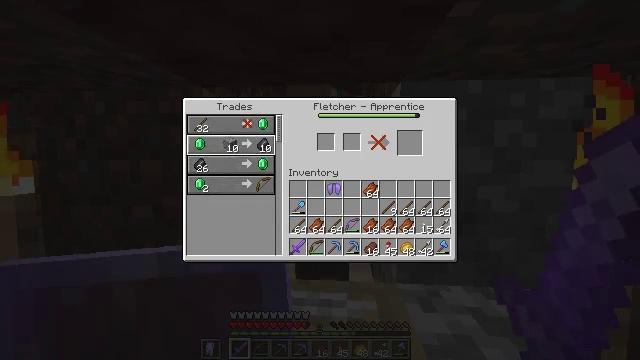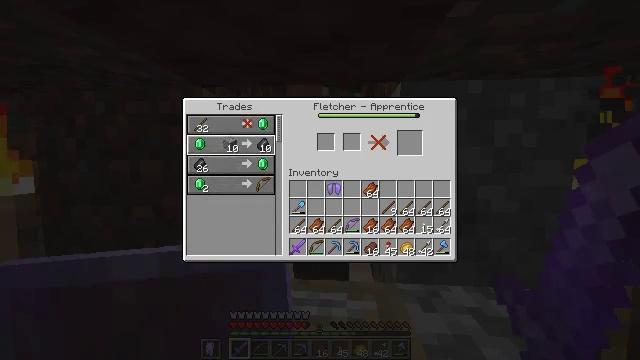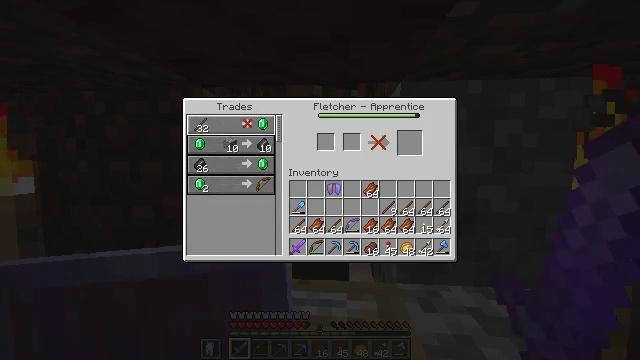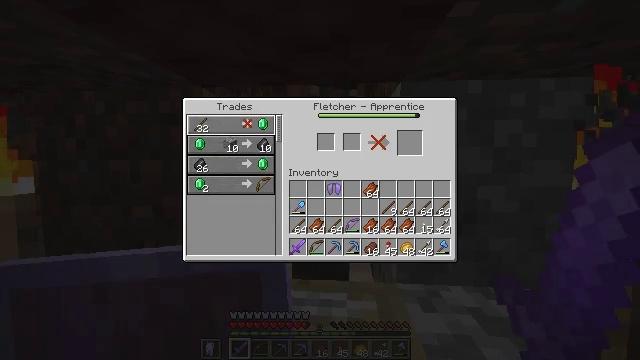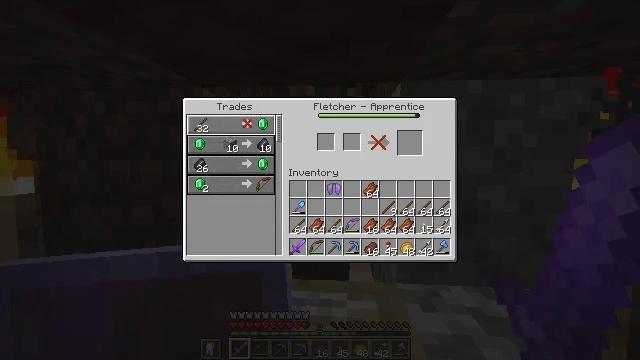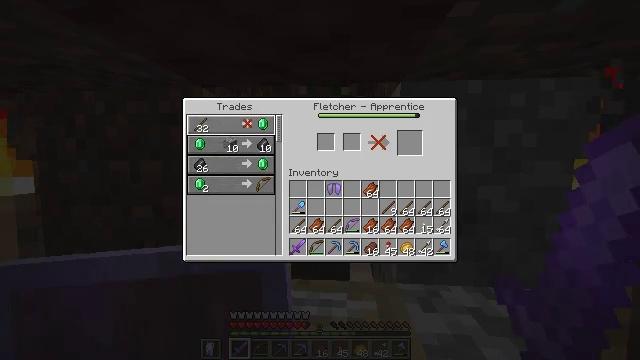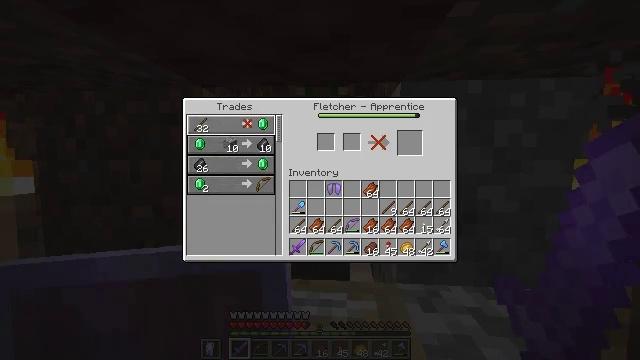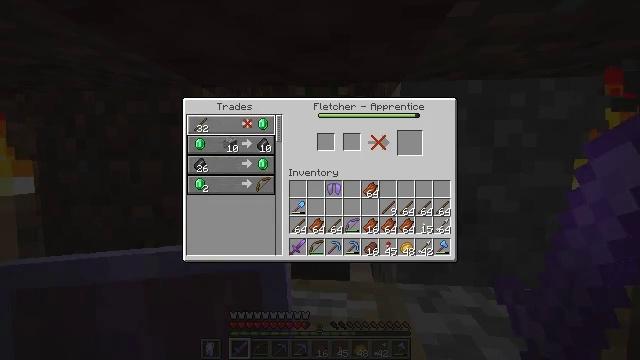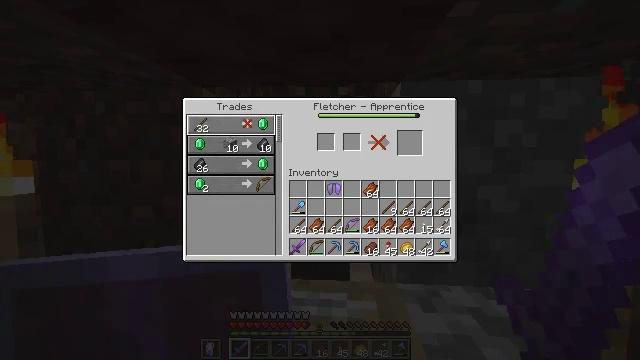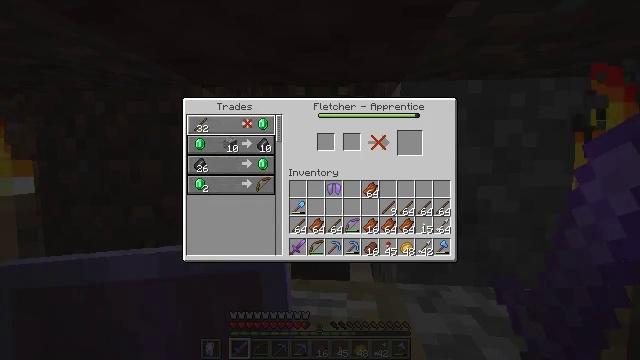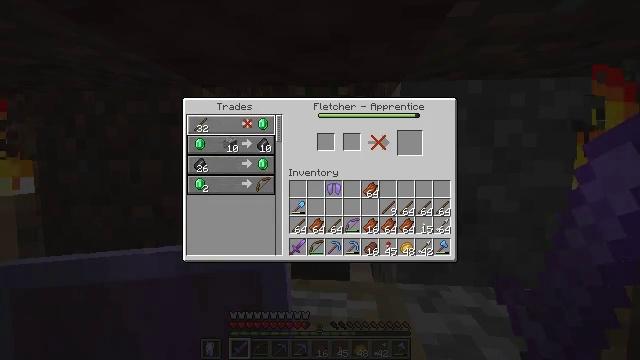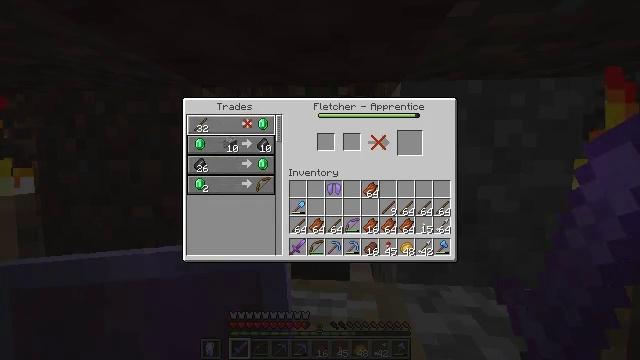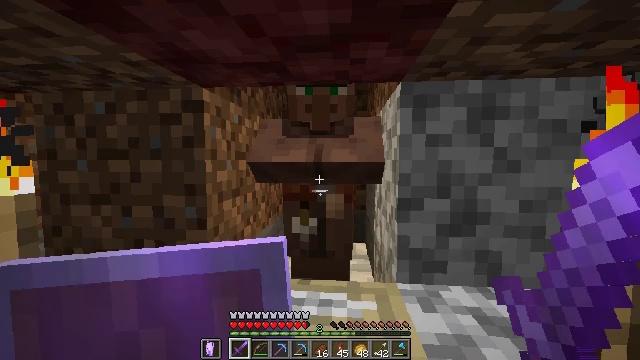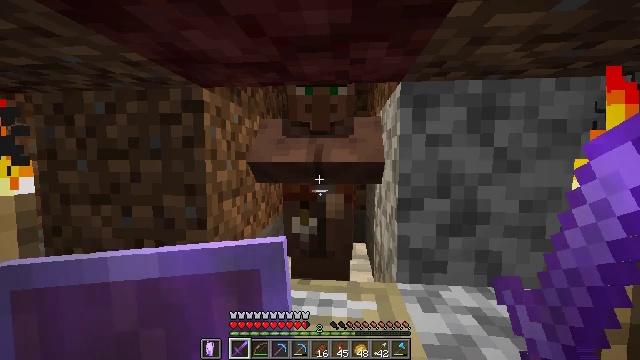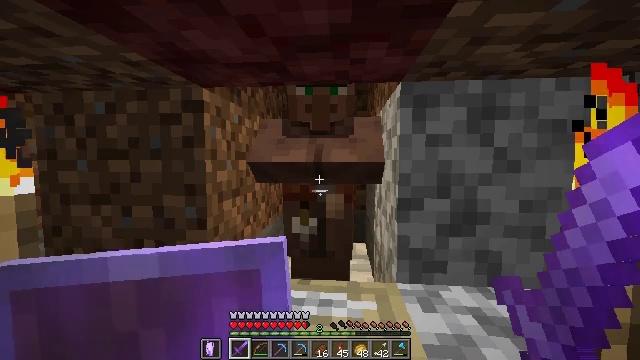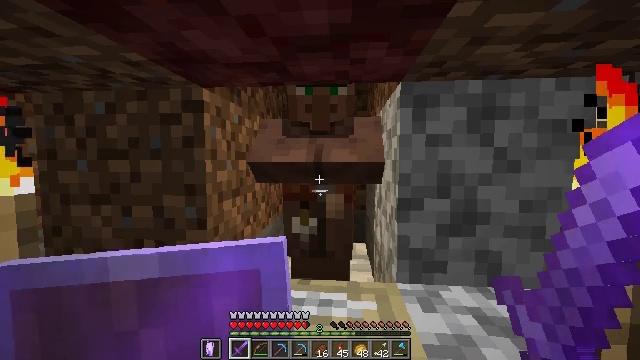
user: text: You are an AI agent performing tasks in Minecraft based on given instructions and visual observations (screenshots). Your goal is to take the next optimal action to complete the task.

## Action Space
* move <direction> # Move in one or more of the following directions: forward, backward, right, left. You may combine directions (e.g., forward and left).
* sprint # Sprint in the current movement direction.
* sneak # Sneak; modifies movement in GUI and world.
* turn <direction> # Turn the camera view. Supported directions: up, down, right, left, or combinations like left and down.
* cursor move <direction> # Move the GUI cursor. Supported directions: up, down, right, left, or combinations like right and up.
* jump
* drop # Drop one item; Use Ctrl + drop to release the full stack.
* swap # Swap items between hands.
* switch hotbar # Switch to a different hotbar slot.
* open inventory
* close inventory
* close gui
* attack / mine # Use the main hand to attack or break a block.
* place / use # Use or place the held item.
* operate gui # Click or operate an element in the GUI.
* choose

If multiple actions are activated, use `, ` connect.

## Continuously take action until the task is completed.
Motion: motion action
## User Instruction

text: Use a crafting table to create an emerald.
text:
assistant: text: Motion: no_op
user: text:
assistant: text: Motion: no_op
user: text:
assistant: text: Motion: no_op
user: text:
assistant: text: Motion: no_op
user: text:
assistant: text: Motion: no_op
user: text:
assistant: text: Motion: no_op
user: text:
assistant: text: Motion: no_op
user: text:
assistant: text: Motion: no_op
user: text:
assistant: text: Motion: no_op
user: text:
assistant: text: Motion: no_op
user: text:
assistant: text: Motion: no_op
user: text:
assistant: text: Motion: no_op
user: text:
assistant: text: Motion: close gui
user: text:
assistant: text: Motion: open inventory
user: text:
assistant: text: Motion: no_op
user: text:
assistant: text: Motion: move left
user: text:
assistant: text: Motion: move left
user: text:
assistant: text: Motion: move left
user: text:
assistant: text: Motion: move left
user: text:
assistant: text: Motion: move left
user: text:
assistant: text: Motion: move left
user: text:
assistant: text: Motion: move left
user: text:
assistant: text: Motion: move left
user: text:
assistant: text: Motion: move left
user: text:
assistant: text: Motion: move left
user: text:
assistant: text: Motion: no_op
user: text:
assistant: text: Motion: no_op
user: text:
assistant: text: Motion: no_op
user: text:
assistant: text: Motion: use / place
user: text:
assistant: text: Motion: use / place